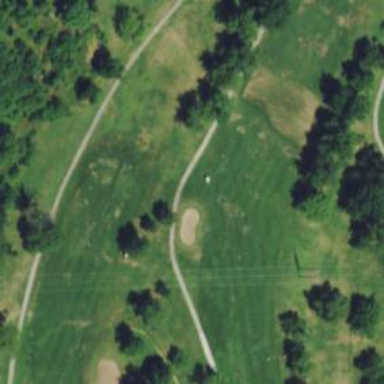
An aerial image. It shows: Path for both roads and golfers.